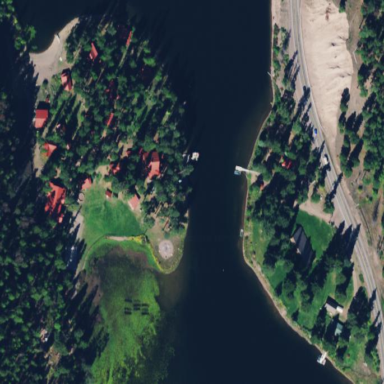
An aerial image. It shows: Campsite with club.